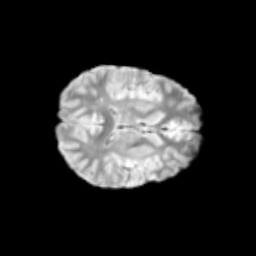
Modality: T2w
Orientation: axial
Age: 10
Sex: female
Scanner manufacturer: siemens
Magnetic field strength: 3 T
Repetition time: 3.8 s
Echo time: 0.07 s